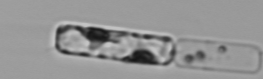
Label: Guinardia_delicatula_TAG_internal_parasite